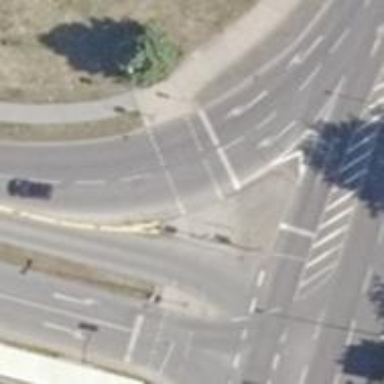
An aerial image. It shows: Crossing with traffic signals.